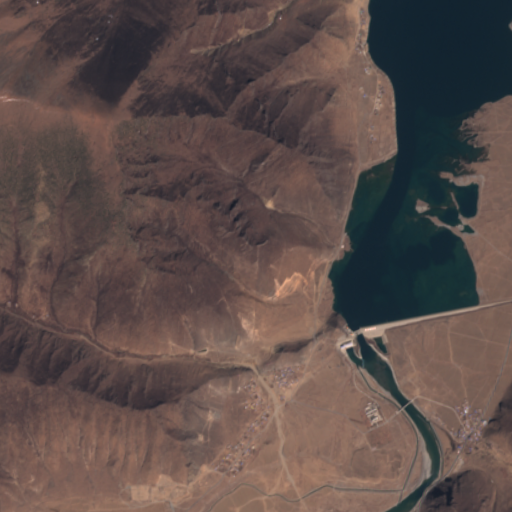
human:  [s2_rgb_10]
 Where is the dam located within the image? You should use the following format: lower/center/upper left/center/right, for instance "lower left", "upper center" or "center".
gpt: The dam is located in the center right of the image.
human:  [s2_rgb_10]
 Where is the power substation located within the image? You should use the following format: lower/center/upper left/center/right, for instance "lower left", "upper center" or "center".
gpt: The power substation is located in the lower right of the image.
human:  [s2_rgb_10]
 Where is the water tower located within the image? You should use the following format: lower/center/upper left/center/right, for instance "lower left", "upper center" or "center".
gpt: The water tower is located in the lower right of the image.
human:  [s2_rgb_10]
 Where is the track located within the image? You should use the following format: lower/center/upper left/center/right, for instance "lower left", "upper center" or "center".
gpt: There is no track in the image.